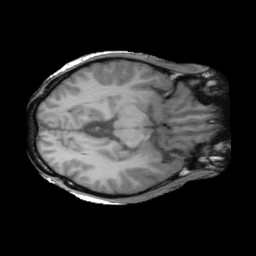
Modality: T1w
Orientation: axial
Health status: ill
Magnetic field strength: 3 T